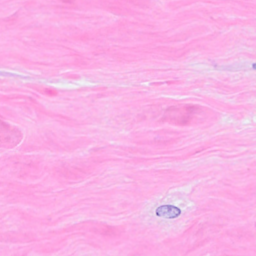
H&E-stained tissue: Breast